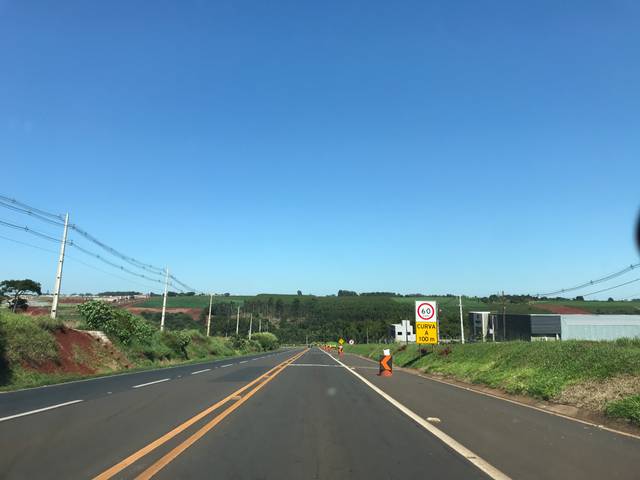
Region: Brazil
Coordinates: -23.374, -51.419